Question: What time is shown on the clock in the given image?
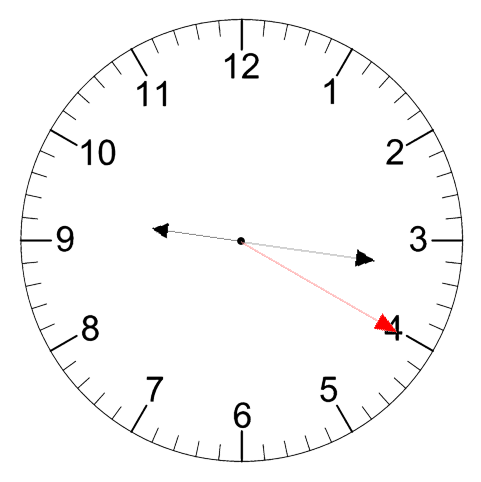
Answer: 09:16:20